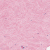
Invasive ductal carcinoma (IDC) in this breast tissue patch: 0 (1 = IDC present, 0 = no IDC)